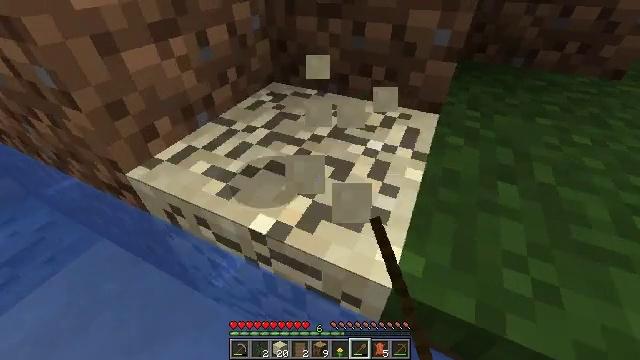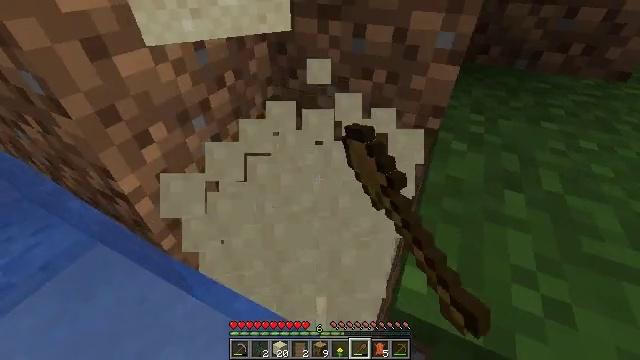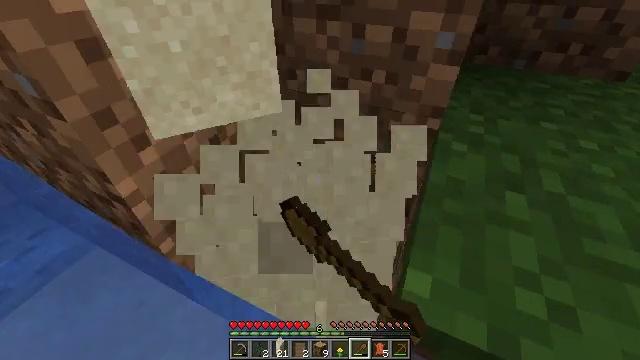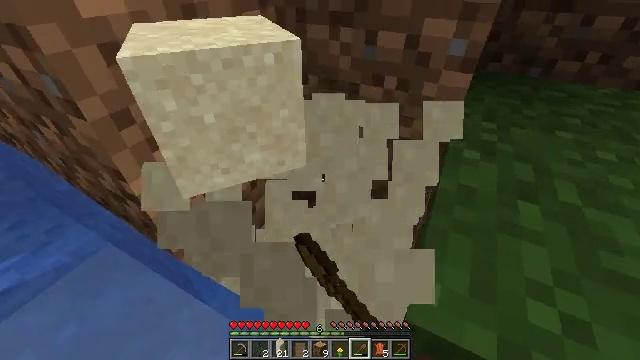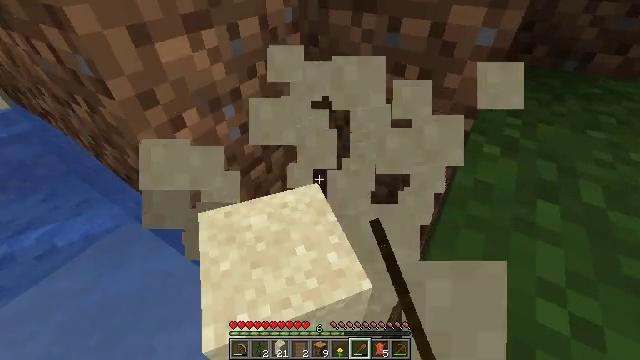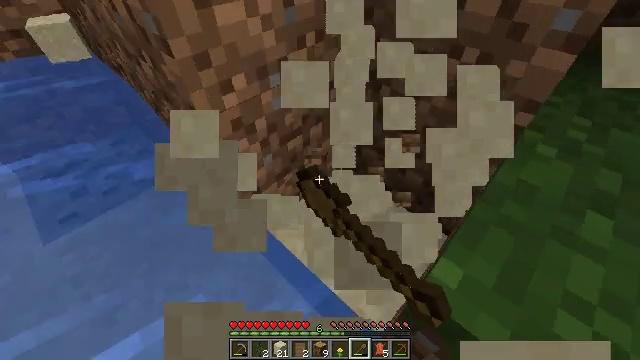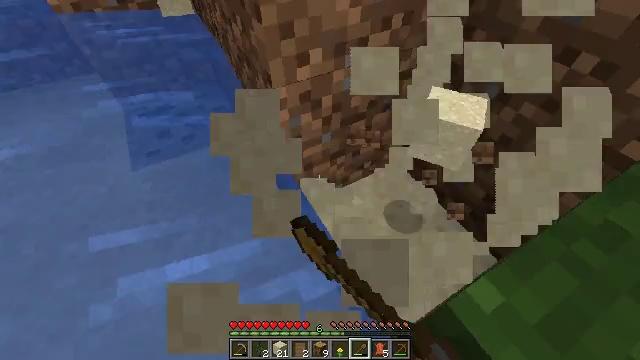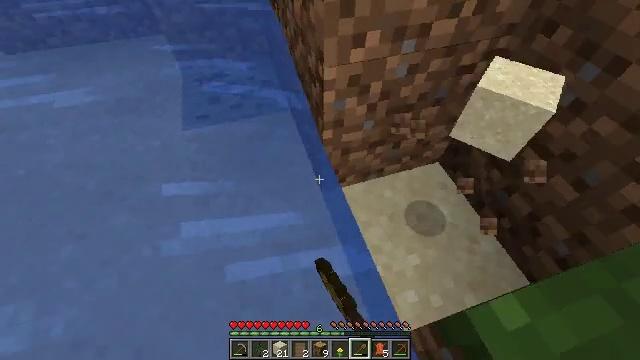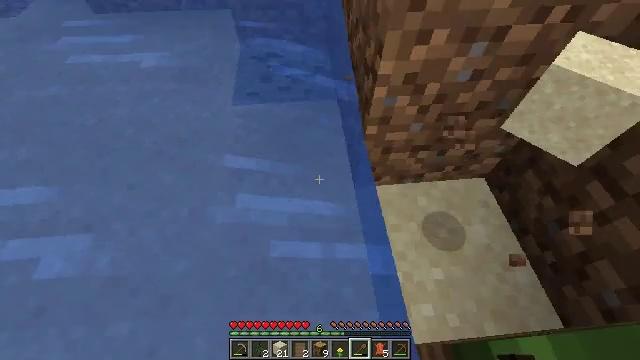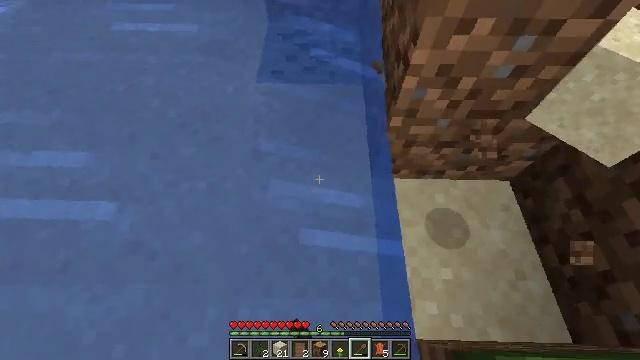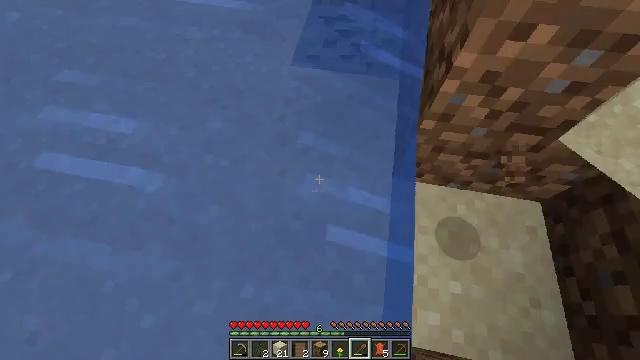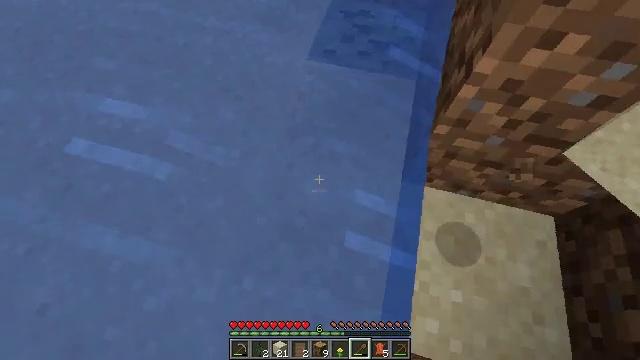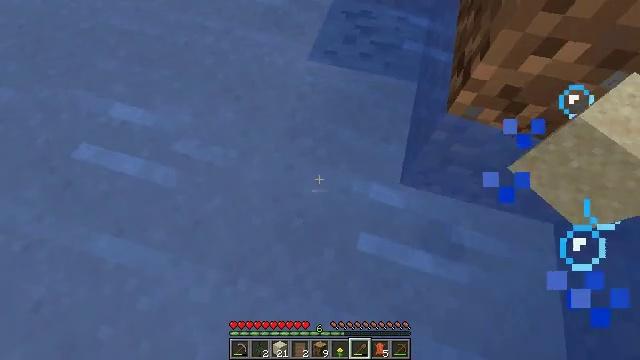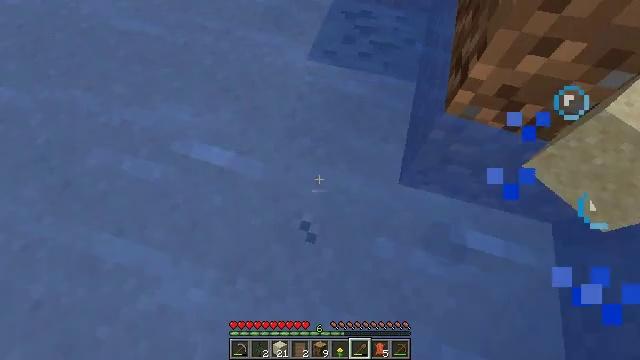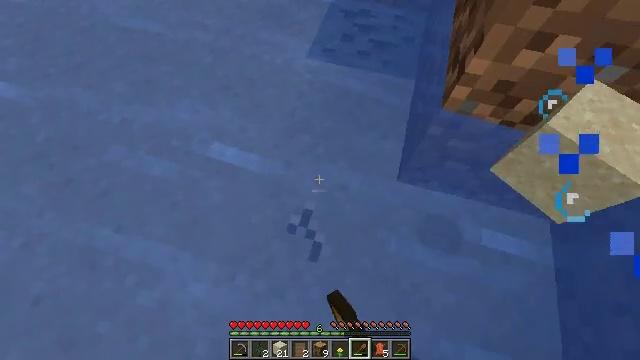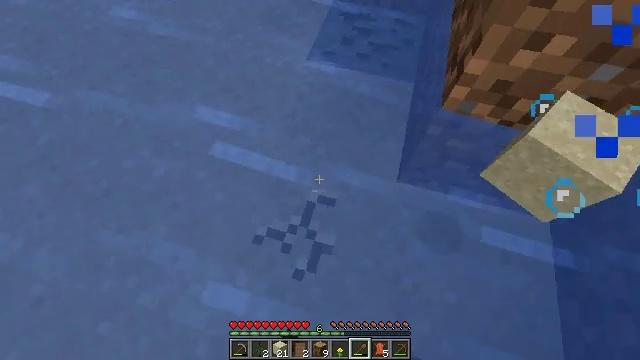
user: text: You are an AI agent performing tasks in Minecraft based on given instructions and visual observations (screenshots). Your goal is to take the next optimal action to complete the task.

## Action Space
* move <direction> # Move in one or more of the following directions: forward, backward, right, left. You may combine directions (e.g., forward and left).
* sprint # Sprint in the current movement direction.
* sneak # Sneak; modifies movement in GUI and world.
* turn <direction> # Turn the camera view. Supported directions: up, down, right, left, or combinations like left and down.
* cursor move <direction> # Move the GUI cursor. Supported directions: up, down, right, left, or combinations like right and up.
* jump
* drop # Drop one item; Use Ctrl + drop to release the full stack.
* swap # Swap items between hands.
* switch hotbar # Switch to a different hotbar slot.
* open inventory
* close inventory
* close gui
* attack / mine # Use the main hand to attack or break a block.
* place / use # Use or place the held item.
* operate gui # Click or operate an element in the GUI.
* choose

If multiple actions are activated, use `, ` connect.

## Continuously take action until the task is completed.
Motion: motion action
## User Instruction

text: Collect sand to make glass.
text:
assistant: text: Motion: move back, attack / mine
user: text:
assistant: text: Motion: move back, attack / mine
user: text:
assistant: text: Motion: move back, turn left and up, attack / mine
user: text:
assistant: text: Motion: move back, turn left and down, attack / mine
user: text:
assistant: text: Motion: move back, turn left and down, attack / mine
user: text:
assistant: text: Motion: move left, turn left and down, attack / mine
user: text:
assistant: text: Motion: move left, turn left and down, attack / mine
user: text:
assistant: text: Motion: move forward and move left, turn left and down, attack / mine
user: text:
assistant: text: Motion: move forward and move left, turn left and down
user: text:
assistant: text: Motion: move forward, turn left and down
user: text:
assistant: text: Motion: turn left and down
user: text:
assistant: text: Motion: move back and move left, turn left
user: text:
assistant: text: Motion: move back and move left, attack / mine
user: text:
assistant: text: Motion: move back and move left, attack / mine
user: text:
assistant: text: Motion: move back and move left, attack / mine
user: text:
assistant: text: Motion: move back, turn right and up, attack / mine
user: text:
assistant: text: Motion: move back, turn right and up, attack / mine
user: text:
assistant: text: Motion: turn right and up, attack / mine
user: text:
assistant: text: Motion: move back, attack / mine
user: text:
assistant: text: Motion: move back, attack / mine
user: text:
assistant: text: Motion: move back, turn up, attack / mine
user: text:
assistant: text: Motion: move back, attack / mine
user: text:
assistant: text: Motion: turn up, attack / mine
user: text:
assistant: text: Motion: attack / mine
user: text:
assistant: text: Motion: turn up, attack / mine
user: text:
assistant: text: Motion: turn up, attack / mine
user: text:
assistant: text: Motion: turn up, attack / mine
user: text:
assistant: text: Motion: attack / mine
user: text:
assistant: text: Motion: attack / mine
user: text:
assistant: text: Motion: attack / mine